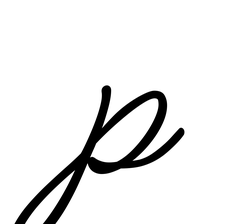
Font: MeowScript-Regular